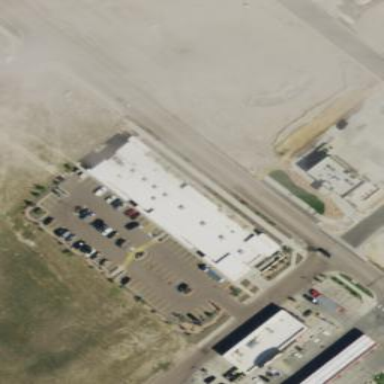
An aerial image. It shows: Retail building with white roof.